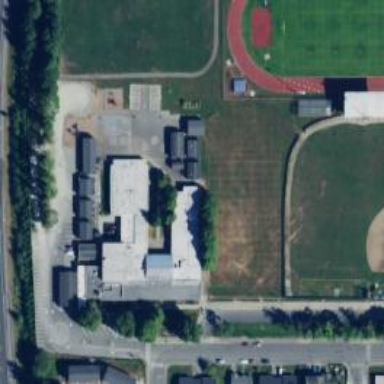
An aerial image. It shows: School.